Question: Just a warning, I started using R a day ago...my apologies if anything seems idiotically simple.
Right now im trying to have R take in a .txt file with acelerometer data of an impact and calculate a Head injury criterion test for it. The HIC test requires that curve from the data be integrated on a certain interval.
The equation is at the link below...i tried to insert it here as an image but it would not let me. Apparently i need some reputation points before it'll let me do that.

a(t) is the aceleration curve.
So far i have not had an issue generating a suitable curve in R to match the data. The loess function worked quite well, and is exactly the kind of thing i was looking for...i just have no idea how to integrate it. As far as i can tell, loess is a non-parametric regression so there is no way to determine the equation of the curve iteslf. Is there a way to integrate it though?
If not, is there another way to acomplish this task using a different function?
Any help or insighful comments would be very much appreciated.
Thanks in advance,
Wes
One more question though James, how can i just get the number without the text and error when using the integrate() function?
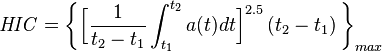
Answer: You can use the 'predict' function on your 'loess' model to create a function to use with 'integrate'.
'''
# using the inbuilt dataset "pressure"
plot(pressure,type="l")
# create loess object and prediction function
l <- loess(pressure~temperature,pressure)
f <- function(x) predict(l,newdata=x)
# perform integration
integrate(f,0,360)
40176.5 with absolute error < 4.6
'''
And to extract the value alone:
'''
integrate(f,0,360)$value
[1] 40176.5
'''